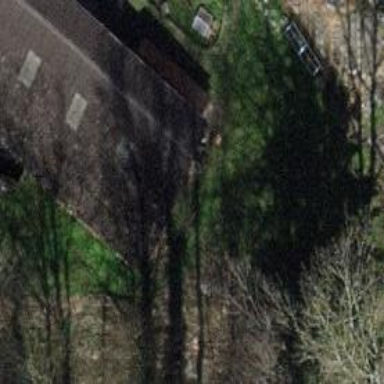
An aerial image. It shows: Shed.